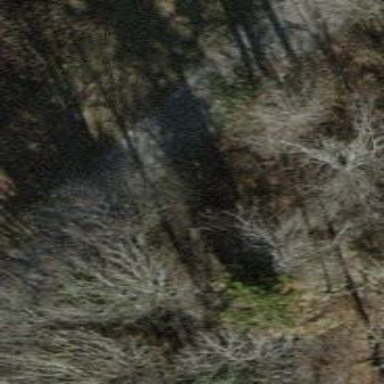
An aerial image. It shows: Single tag "natural: tree."